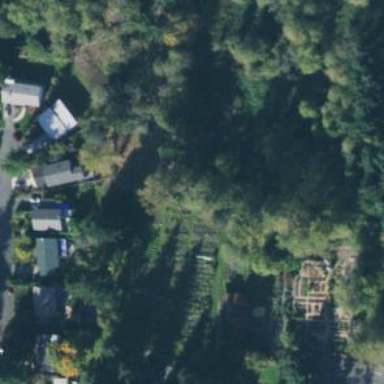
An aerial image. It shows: Allotments area.